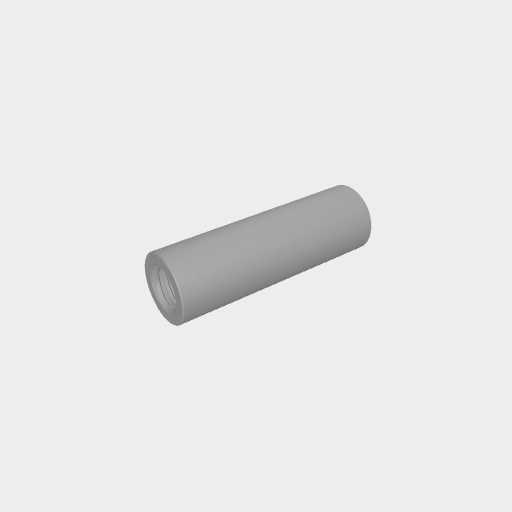
Part: Standoff6OD19